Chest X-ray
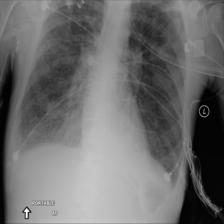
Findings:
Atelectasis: negative
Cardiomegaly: negative
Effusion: negative
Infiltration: negative
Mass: negative
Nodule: negative
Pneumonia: negative
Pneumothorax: negative
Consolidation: negative
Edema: negative
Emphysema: negative
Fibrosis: negative
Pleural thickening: negative
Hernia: negative